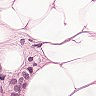
Metastatic tissue present: yes